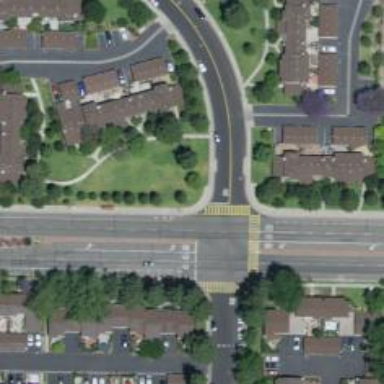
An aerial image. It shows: Marked road crossing.